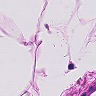
Metastatic tissue present: no